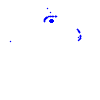
Particle: kaon